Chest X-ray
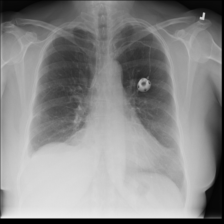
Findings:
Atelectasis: negative
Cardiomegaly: negative
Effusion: negative
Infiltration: negative
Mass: negative
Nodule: negative
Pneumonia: negative
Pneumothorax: negative
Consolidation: positive
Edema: negative
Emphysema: negative
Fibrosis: negative
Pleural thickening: negative
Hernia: negative